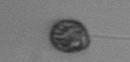
Label: Dinophyceae